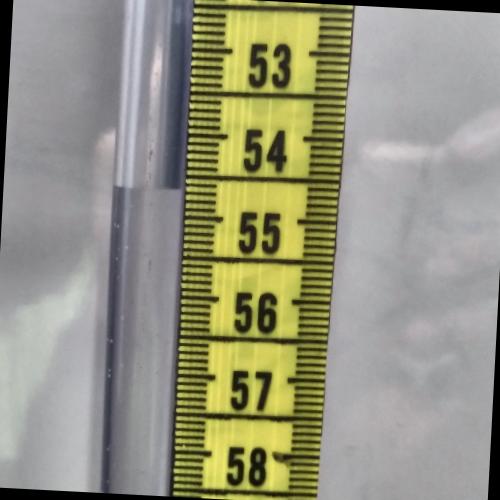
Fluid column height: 54.7 cm